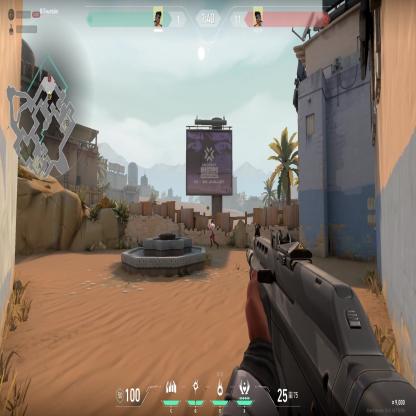
Label: enemy